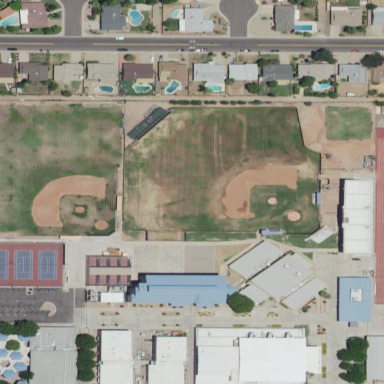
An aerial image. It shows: Baseball pitch for leisure and sports activities.